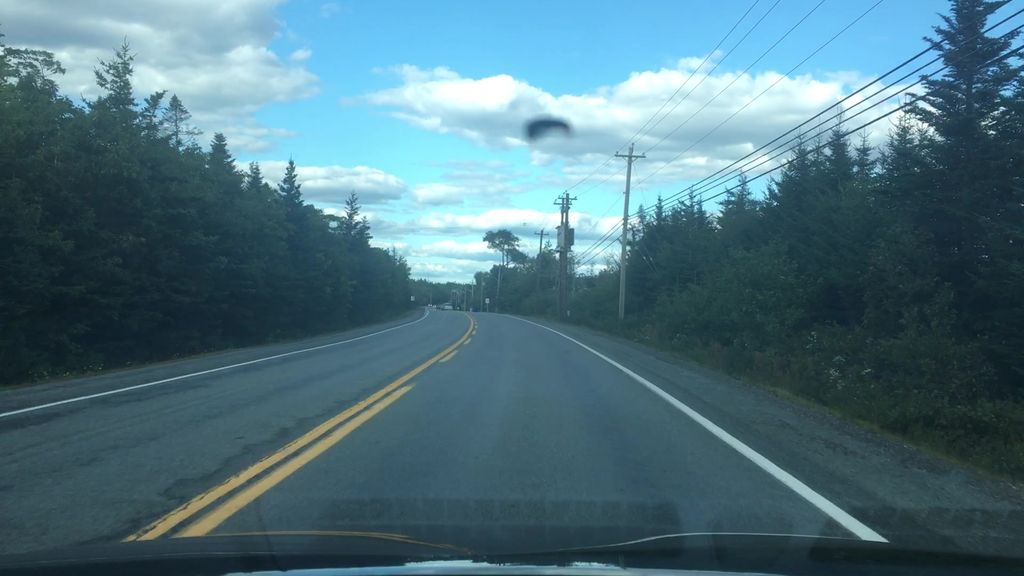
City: halifax